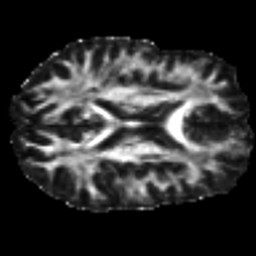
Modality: FA
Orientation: axial
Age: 29
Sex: male
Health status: ill
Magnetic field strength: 3 T
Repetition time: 9 s
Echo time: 0.093 s